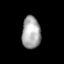
Tissue: lung
Cell type: Fibroblasts
Senescence score: 0.5552
Nuclear area (px): 589
Mean DAPI intensity: 167.372